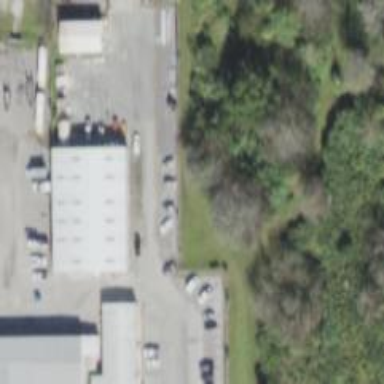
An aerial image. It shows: Weighbridge facility.